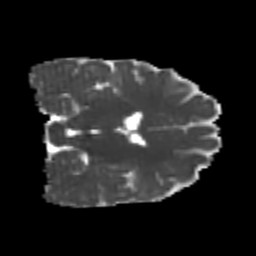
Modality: MD
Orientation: coronal
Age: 23
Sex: female
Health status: healthy
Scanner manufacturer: philips
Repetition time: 7.384 s
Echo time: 0.08599 s